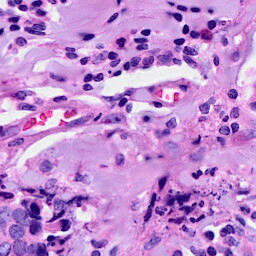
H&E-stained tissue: Breast